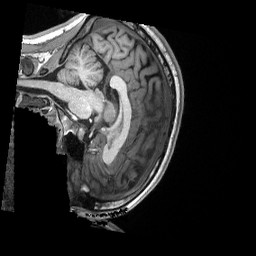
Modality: T1w
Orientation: sagittal
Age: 17
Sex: female
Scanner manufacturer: siemens
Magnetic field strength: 3 T
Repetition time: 2.53 s
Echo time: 0.00169 s